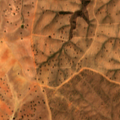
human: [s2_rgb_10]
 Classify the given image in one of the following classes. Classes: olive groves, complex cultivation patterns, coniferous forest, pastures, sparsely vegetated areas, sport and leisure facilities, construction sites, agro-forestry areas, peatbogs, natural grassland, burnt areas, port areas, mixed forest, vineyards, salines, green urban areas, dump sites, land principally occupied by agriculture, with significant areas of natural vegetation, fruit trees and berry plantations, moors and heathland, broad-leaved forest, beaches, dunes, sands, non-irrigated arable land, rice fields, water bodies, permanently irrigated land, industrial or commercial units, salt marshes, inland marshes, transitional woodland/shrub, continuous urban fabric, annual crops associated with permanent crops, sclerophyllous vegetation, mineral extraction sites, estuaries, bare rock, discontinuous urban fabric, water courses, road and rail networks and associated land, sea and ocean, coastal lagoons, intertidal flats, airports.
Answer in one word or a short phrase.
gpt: non-irrigated arable land, olive groves, agro-forestry areas, transitional woodland/shrub